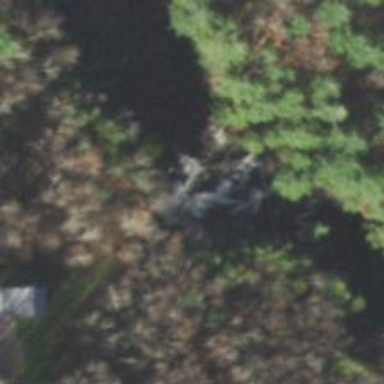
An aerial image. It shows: Beautiful waterfall in nature.